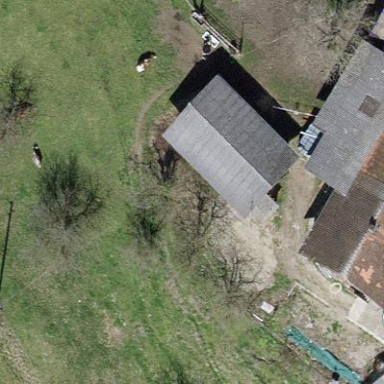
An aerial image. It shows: Farm building.